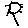
Label: sun